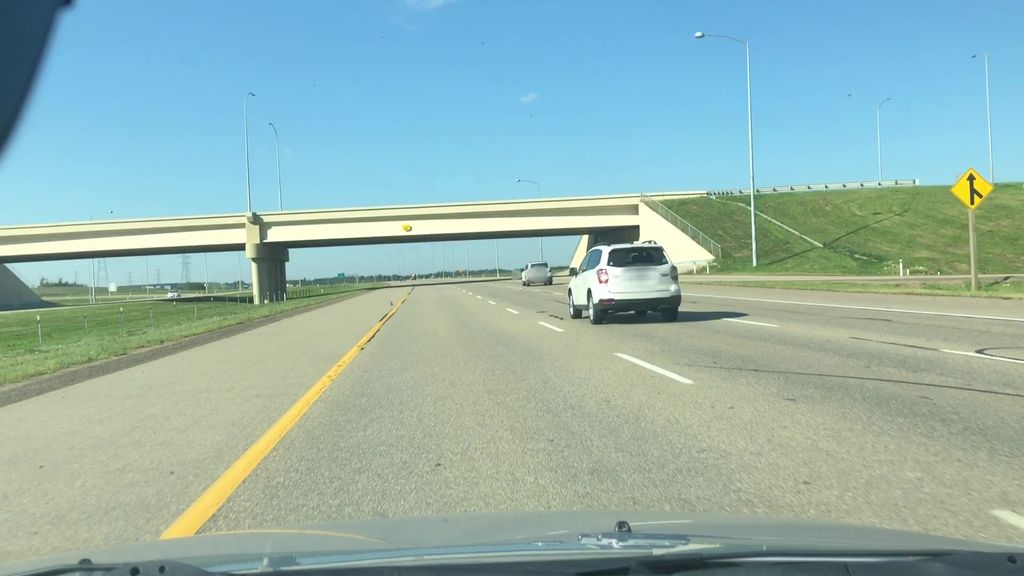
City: edmonton